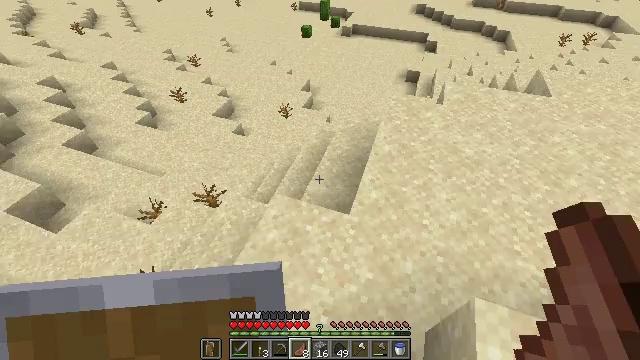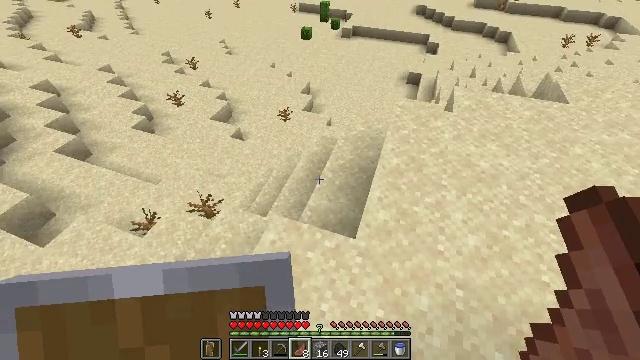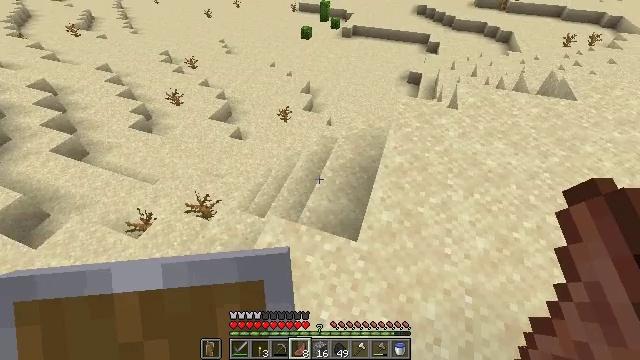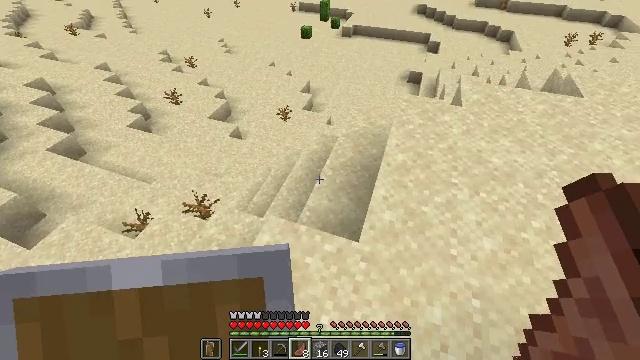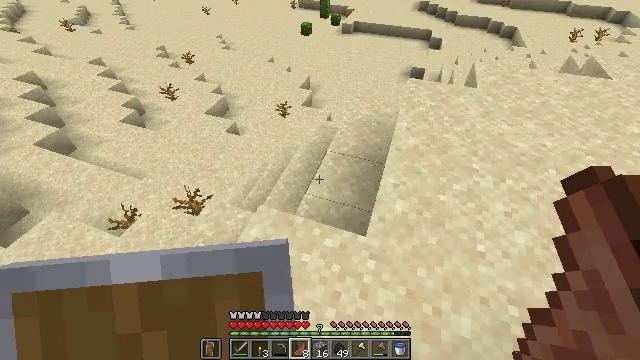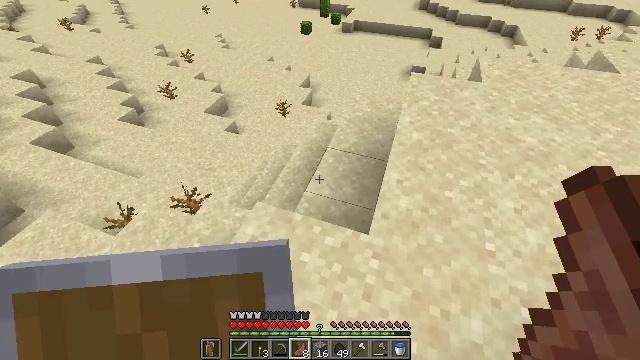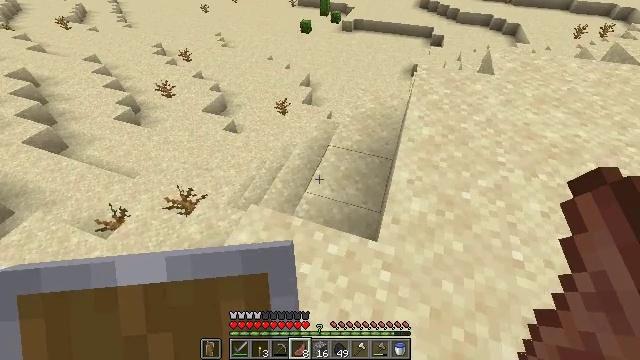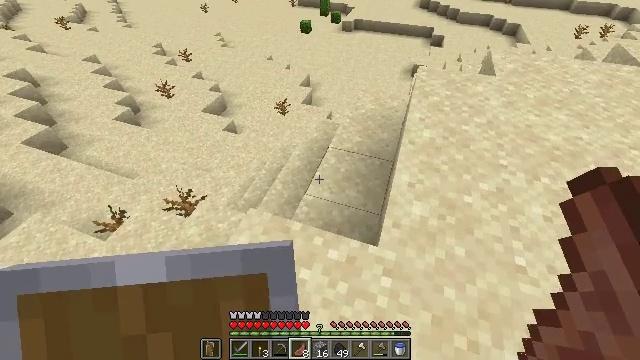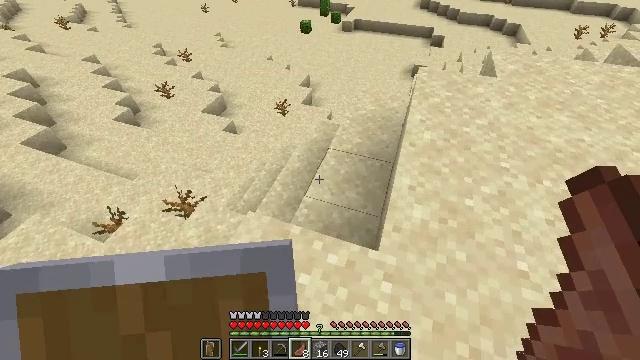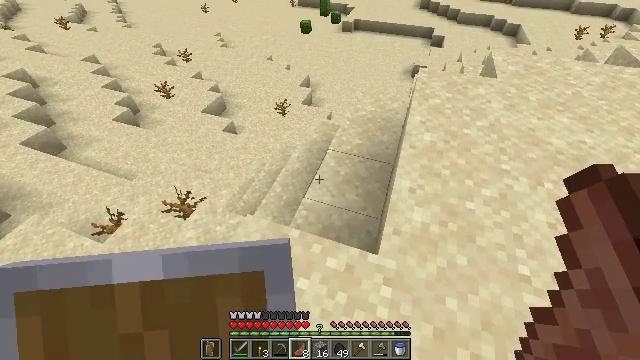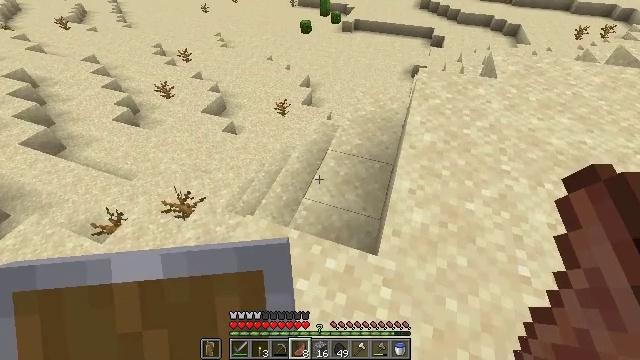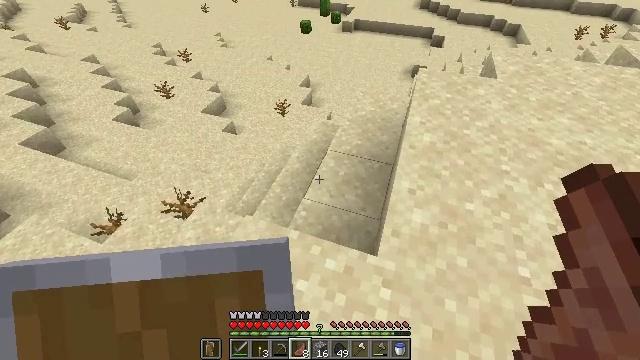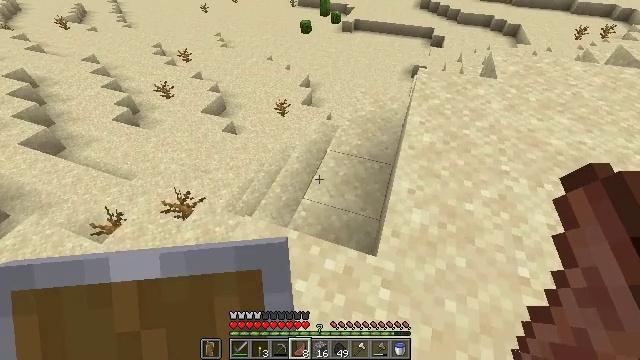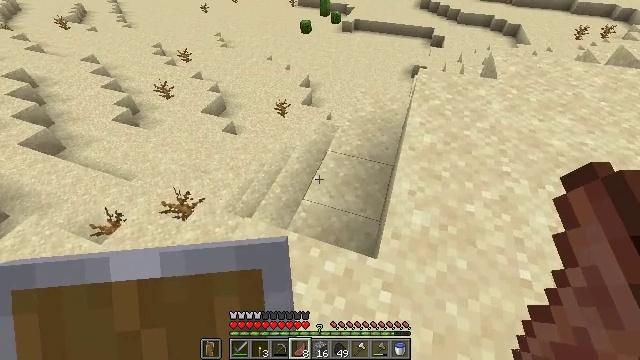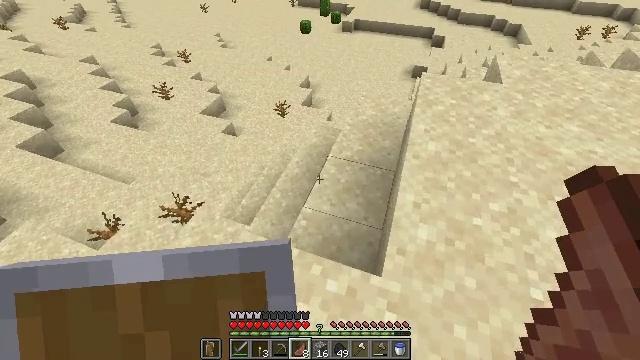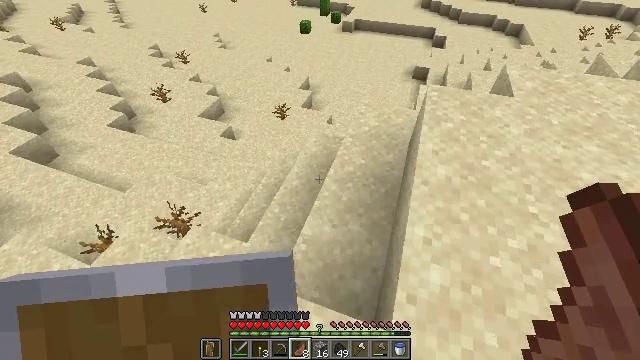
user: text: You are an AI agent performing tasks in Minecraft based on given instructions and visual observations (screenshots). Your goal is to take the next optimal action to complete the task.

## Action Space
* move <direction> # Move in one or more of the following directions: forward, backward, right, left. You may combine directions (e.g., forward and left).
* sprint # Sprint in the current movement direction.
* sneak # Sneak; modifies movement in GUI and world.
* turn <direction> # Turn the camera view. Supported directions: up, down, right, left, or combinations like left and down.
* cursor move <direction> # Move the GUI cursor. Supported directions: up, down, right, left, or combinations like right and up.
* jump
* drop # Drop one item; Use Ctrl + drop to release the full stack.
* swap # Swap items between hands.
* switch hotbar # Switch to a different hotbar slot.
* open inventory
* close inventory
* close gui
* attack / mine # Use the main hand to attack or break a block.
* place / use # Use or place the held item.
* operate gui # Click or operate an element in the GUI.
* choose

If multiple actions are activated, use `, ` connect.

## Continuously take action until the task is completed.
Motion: motion action
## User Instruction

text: Left click to mine the dead bush.
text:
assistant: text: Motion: move forward
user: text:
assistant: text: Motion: move forward
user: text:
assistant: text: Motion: no_op
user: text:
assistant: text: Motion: no_op
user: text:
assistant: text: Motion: no_op
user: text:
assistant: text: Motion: no_op
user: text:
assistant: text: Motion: no_op
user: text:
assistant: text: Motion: no_op
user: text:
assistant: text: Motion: no_op
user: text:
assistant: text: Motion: no_op
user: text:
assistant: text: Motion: no_op
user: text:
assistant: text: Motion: no_op
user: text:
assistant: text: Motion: move forward
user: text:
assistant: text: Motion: move forward
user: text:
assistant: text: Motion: move forward
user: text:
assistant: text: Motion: move forward
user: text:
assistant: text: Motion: move forward
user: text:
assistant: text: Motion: move forward
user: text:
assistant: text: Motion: move forward
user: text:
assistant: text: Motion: move forward
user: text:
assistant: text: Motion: move forward
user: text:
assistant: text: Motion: move forward
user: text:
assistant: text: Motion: move forward
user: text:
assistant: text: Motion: move forward
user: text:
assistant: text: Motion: move forward
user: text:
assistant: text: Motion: move forward
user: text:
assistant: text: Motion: move forward
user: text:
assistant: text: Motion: move forward, sprint
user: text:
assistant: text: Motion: move forward, sprint
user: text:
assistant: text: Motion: move forward, sprint